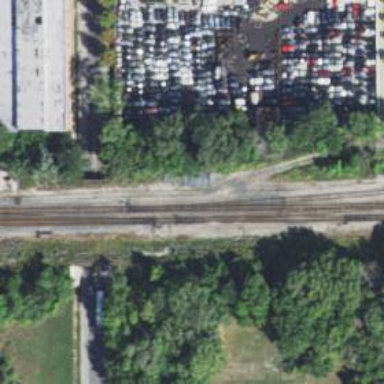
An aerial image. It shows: Railway track.